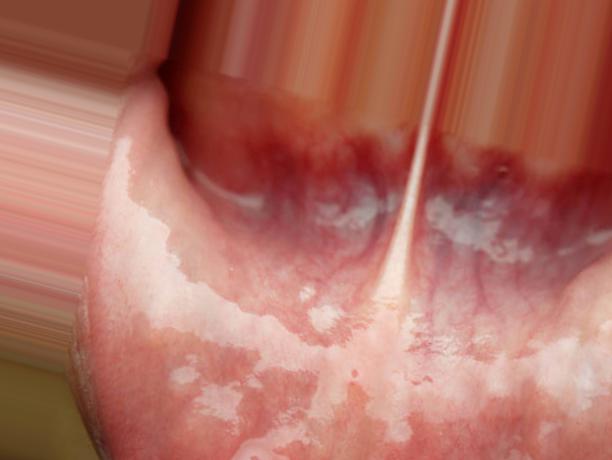
Condition: Mouth Ulcer